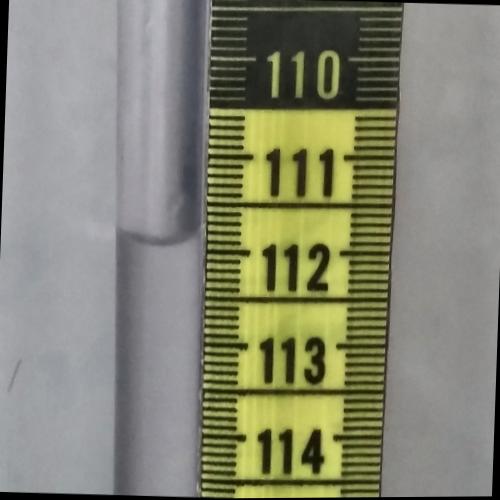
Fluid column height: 111.9 cm